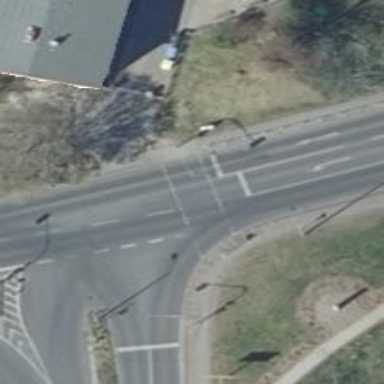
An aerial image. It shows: Crossing with traffic signals.